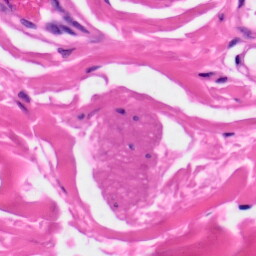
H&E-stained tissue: Skin